Question: I have the create a table called suburb_temperature which basically holds a suburb name, date and temperature as follows.
'''
CREATE TABLE 'test'.'suburb_temperature' (
'idsuburb_temperature' INT NOT NULL AUTO_INCREMENT,
'suburb_name' VARCHAR(100) NOT NULL,
'time_value' DATETIME NOT NULL,
'degrees' DOUBLE NOT NULL,
PRIMARY KEY ('idsuburb_temperature'),
INDEX 'suburb_temperature_idx1' ('suburb_name' ASC, 'time_value' ASC, 'degrees' ASC));
'''
I then inserted some data into this table.
'''
INSERT INTO 'test'.'suburb_temperature' ('suburb_name', 'time_value', 'degrees') VALUES ('SYDNEY', '2015-06-16', '11.5');
INSERT INTO 'test'.'suburb_temperature' ('suburb_name', 'time_value', 'degrees') VALUES ('SYDNEY', '2015-06-17', '12.5');
INSERT INTO 'test'.'suburb_temperature' ('suburb_name', 'time_value', 'degrees') VALUES ('ULTIMO', '2015-06-16', '11');
INSERT INTO 'test'.'suburb_temperature' ('suburb_name', 'time_value', 'degrees') VALUES ('ULTIMO', '2015-06-17', '11.9');
INSERT INTO 'test'.'suburb_temperature' ('suburb_name', 'time_value', 'degrees') VALUES ('PYRMONT', '2015-06-16', '12.4');
INSERT INTO 'test'.'suburb_temperature' ('suburb_name', 'time_value', 'degrees') VALUES ('PYRMONT', '2015-06-17', '12.8');
INSERT INTO 'test'.'suburb_temperature' ('suburb_name', 'time_value', 'degrees') VALUES ('RIVERWOOD', '2015-06-16', '13.1');
INSERT INTO 'test'.'suburb_temperature' ('suburb_name', 'time_value', 'degrees') VALUES ('RIVERWOOD', '2015-06-17', '12.7');
'''
What I'd like to find is the suburb average temperature, minimum temperature and maximum temperature.
I've created the query below which runs, although the is that no results are returned for suburbs that do not exist in the table. E.G In the query below I entered HAYMARKET as a suburb name which does not exists. No results are returned with a suburb name of HAYMARKET. I need to see HAYMARKET with zero's for the min, max and average in the return results. Does anyone know how this can be achieved efficiently?
'''
SELECT suburb_name,
IFNULL(ROUND(avg(suburb_temperature.degrees),2),0) as 'SUBURB_AVG_TEMP_DEGREES_CELCIUS',
IFNULL(ROUND(min(suburb_temperature.degrees),2),0) as 'SUBURB_MIN_TEMP_DEGREES_CELCIUS',
IFNULL(ROUND(max(suburb_temperature.degrees),2),0) as 'SUBURB_MAX_TEMP_DEGREES_CELCIUS'
FROM suburb_temperature
WHERE suburb_name IN('HAYMARET','PYRMONT','RIVERWOOD','SYDNEY','ULTIMO')
GROUP BY suburb_name
ORDER BY suburb_name asc
'''
Results for the above query are:

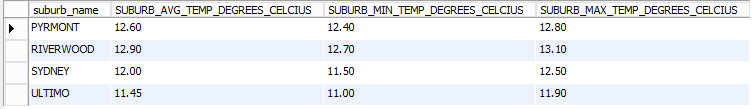
Answer: I modified your SQL based on your requirement.
'''
SELECT b.suburb_name,
IFNULL(ROUND(AVG(a.degrees),2),0) AS 'SUBURB_AVG_TEMP_DEGREES_CELCIUS',
IFNULL(ROUND(MIN(a.degrees),2),0) AS 'SUBURB_MIN_TEMP_DEGREES_CELCIUS',
IFNULL(ROUND(MAX(a.degrees),2),0) AS 'SUBURB_MAX_TEMP_DEGREES_CELCIUS'
FROM suburb_temperature AS a RIGHT JOIN (SELECT 'HAYMARET' AS 'suburb_name' UNION SELECT 'PYRMONT' AS 'suburb_name' UNION SELECT 'RIVERWOOD' AS 'suburb_name'
UNION SELECT 'SYDNEY' AS 'suburb_name' UNION SELECT 'ULTIMO' AS 'suburb_name') AS b
ON a.suburb_name = b.suburb_name
GROUP BY suburb_name
ORDER BY suburb_name ASC
'''
I think your problem will solved.
Thank you.